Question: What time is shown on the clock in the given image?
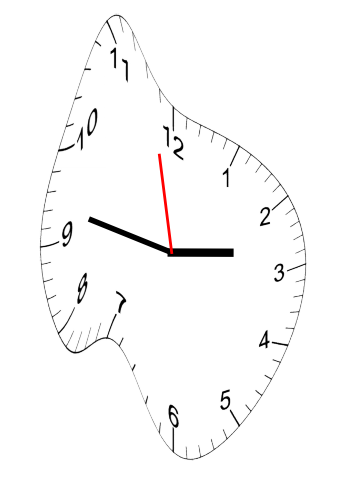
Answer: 02:46:58